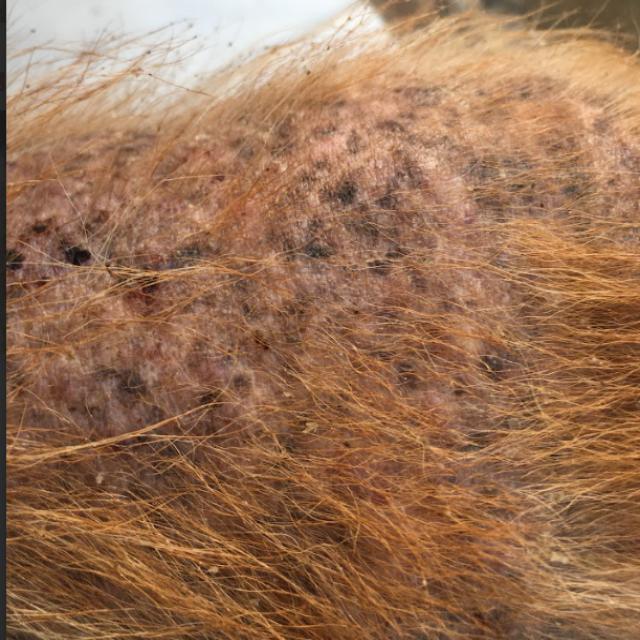
Canine demodicosis (Demodex mange) — caused by Demodex canis mites. Presents with alopecia, follicular papules, pustules, and comedones. Often localized on face and forelimbs.